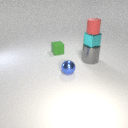
large gray metal cylinder behind small blue metal sphere